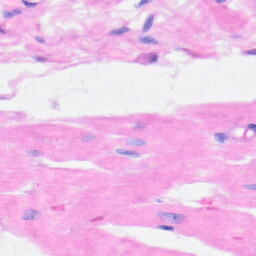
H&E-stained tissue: Heart